Chest X-ray. View position: AP
Patient age: 10
Patient sex: M
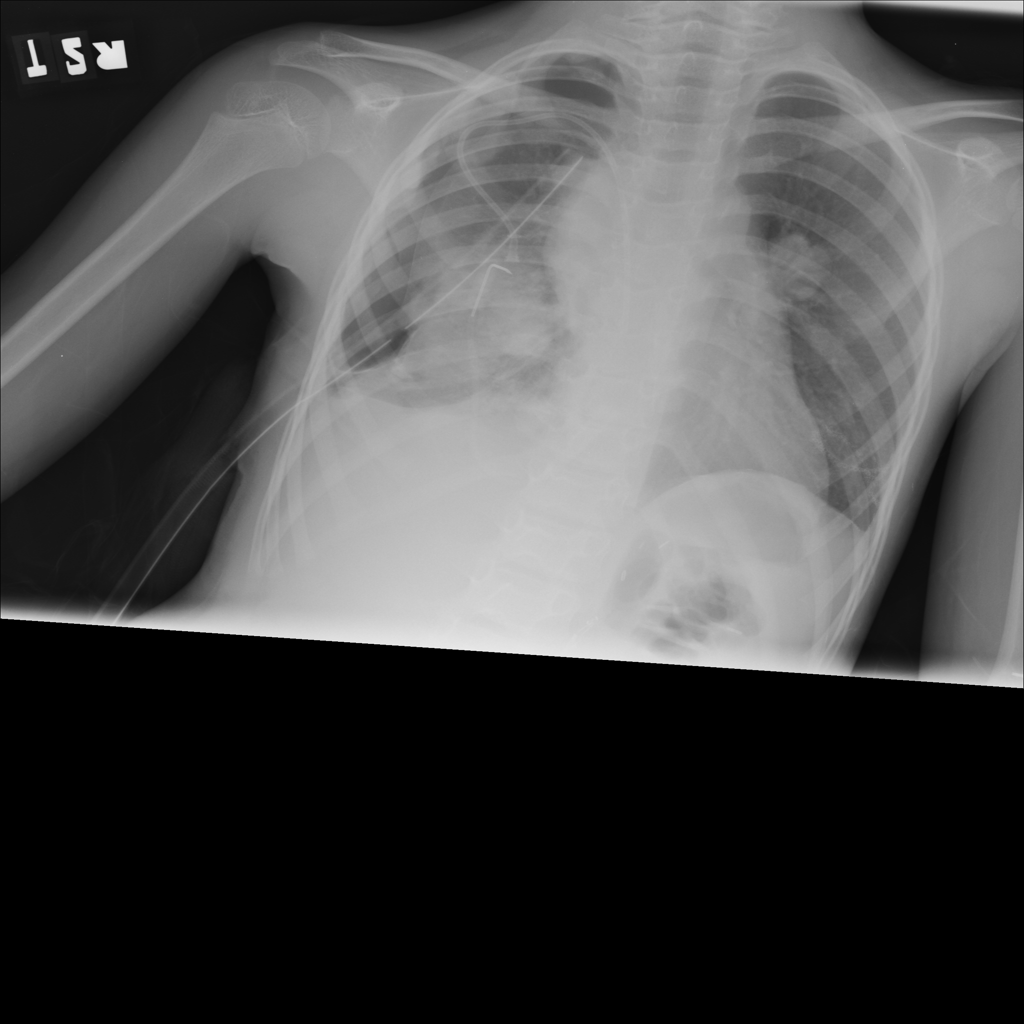
Finding: Pneumothorax